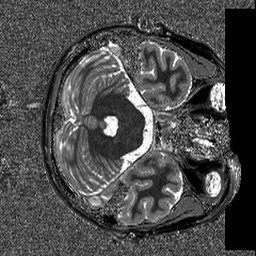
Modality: T1map
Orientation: axial
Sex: male